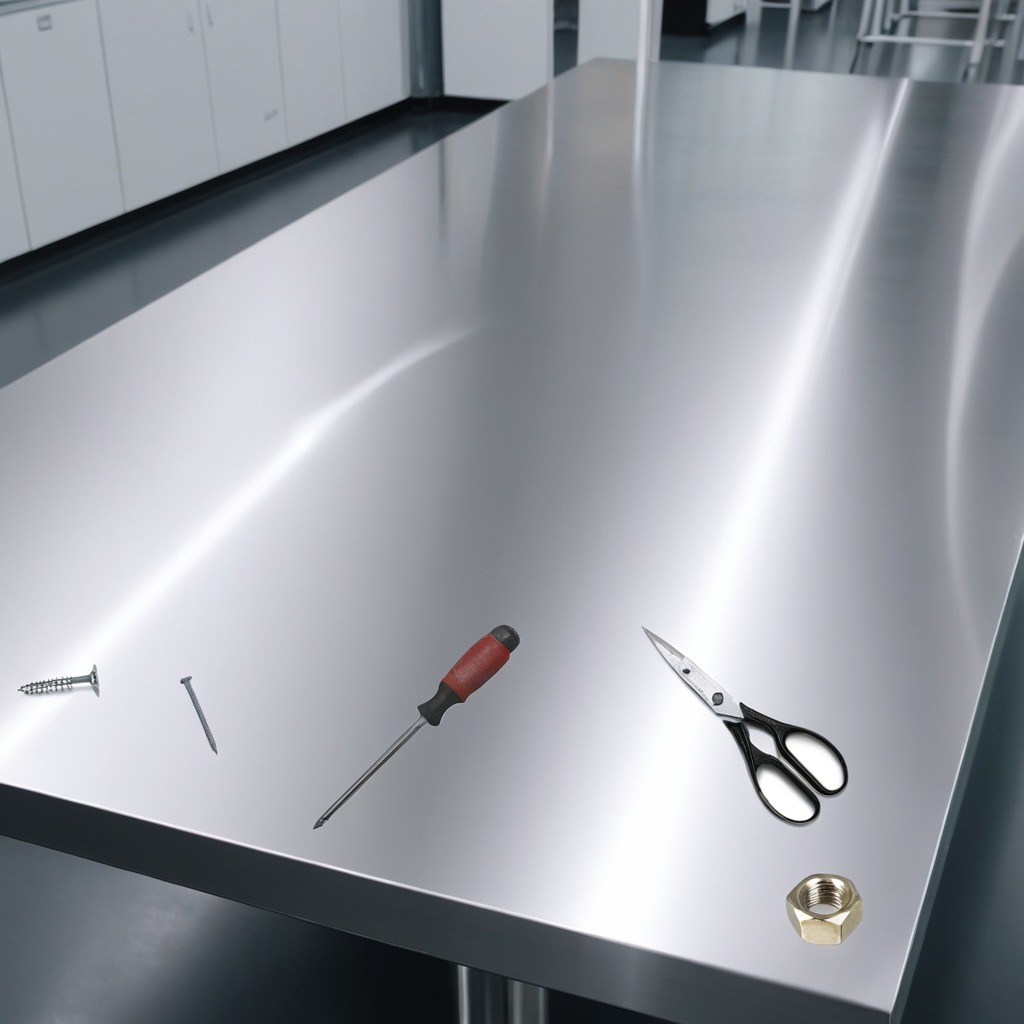
A metal machine screw, an iron nail, a screwdriver, a metal nut, and a pair of scissors are lying on the stainless steel table in a high-end prototyping lab.